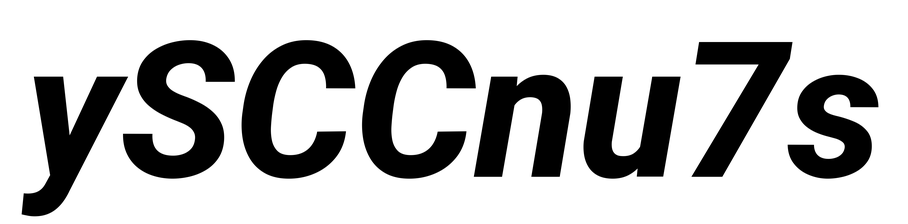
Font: Roboto-Italic_ExtraBold_Italic